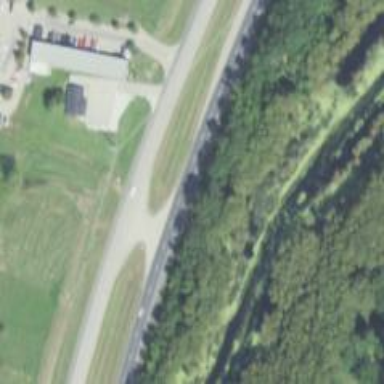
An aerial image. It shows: Trunk link highway.